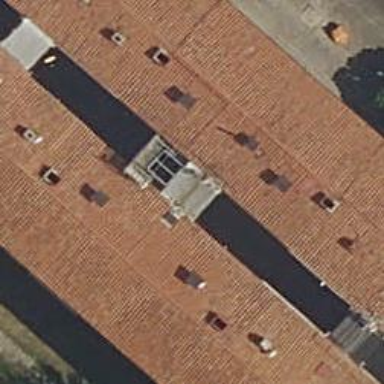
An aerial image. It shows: Apartments building with gabled roof that is oriented across.